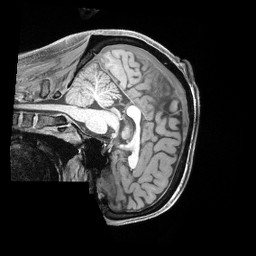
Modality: T1w
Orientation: sagittal
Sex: male
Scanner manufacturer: siemens
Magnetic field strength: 3 T
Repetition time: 2.4 s
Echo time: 0.00222 s